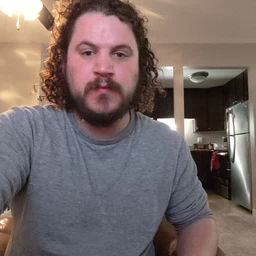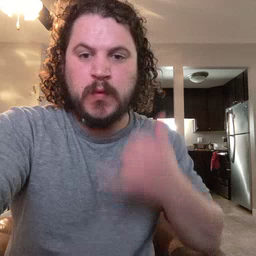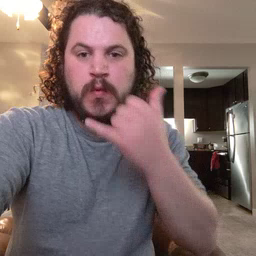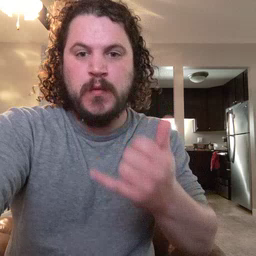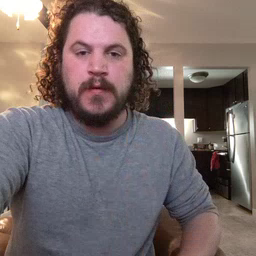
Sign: callonphone